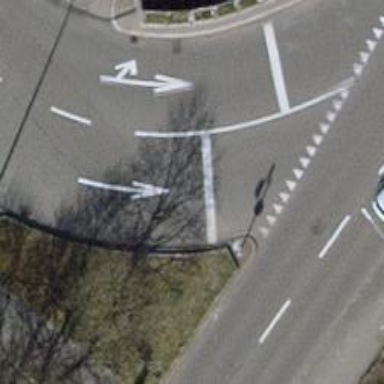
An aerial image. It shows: Road with traffic signals.